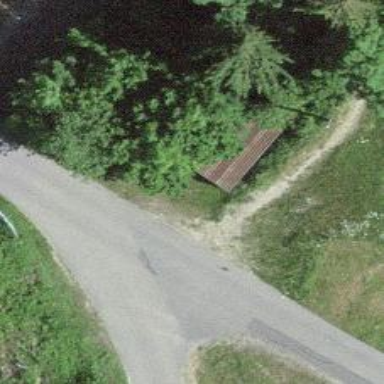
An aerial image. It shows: Footway.